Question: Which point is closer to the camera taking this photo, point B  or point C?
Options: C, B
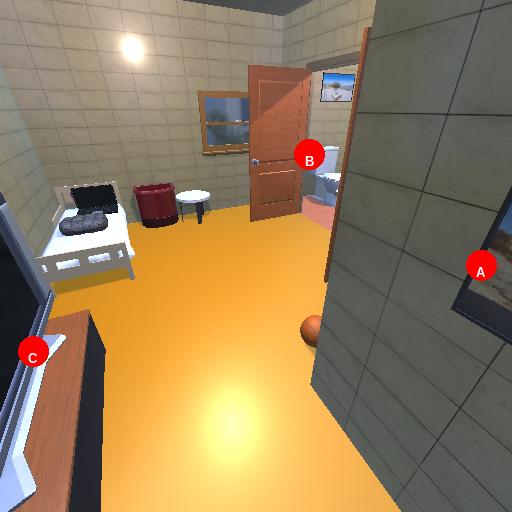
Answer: C